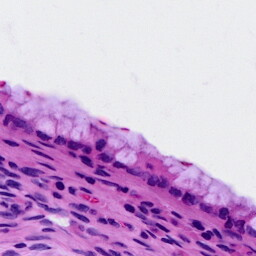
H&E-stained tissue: Cervix